Interaction volume radius: 5 \u00c5
Interaction volume height: 25 \u00c5
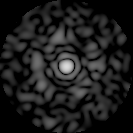
Disorder parameter: 0.8278